Question: I am testing my 'JavaScript' code with 'Mocha / PhantomJS' setup to run the tests.
There is a function:
'''
function getNodeClickWithExpand(idElement, treeName, autoCompleteName) {
jQuery("input[type='checkbox'][name='c_" + idElement + "']").trigger("click");
var treeView = jQuery("#" + treeName).data("kendoTreeView");
treeView.expand(document.getElementById(idElement));
jQuery("#" + idElement).closest("div").find("span:last").addClass("k-state-selected");
kendoUiHoverAutoScrolling(idElement, treeName, autoCompleteName);
}
'''
I am writing a test case for this function in 'Mocha':
'''
describe("getNodeClickWithExpand", function () {
it("should pass with correct inputs", function () {
var processJsonObject = getNodeClickWithExpand(idElement, treeName, autoCompleteName);
console.log(processJsonObject);
});
});
'''
when I run this test case it gives me an error. I know this is not correct.
Please tell me how to run 'test case for HTML elements and events'.
Error I am getting:

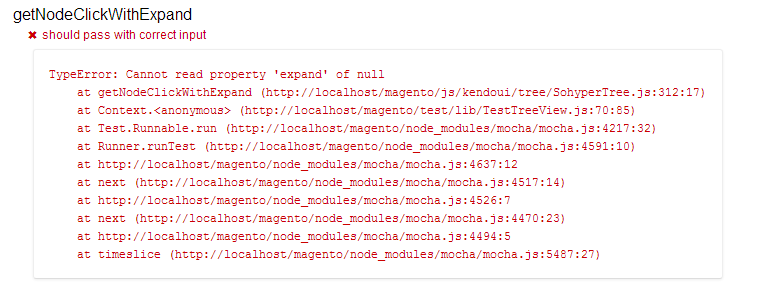
Answer: I believe the issue is here-
'''
it("should pass with correct inputs", function () {
var processJsonObject = getNodeClickWithExpand(idElement, treeName, autoCompleteName);
'''
The test error 'Cannot read property 'expand' of null' indicates that there is no element in the dom with id = idElement. You need to pass an element's id as a string when you are running the test. You are also not passing any value for the parameters 'treeName' and 'autoCompleteName'.